Field crop: maize
Growth stage: 2
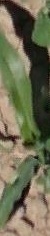
Species: maize